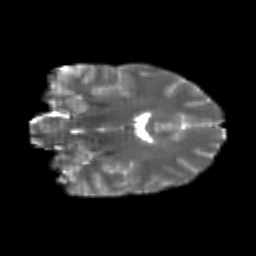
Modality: T2w
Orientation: coronal
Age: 20
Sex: female
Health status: healthy
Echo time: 0.074 s